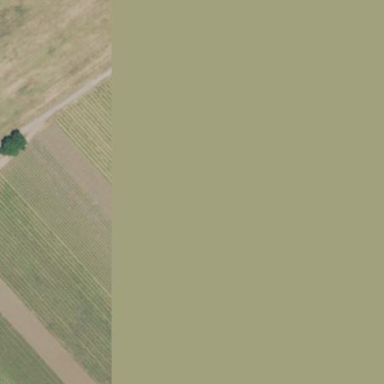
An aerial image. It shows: Vineyard growing grapes.